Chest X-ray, PA view. Patient: 24 years old, sex M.
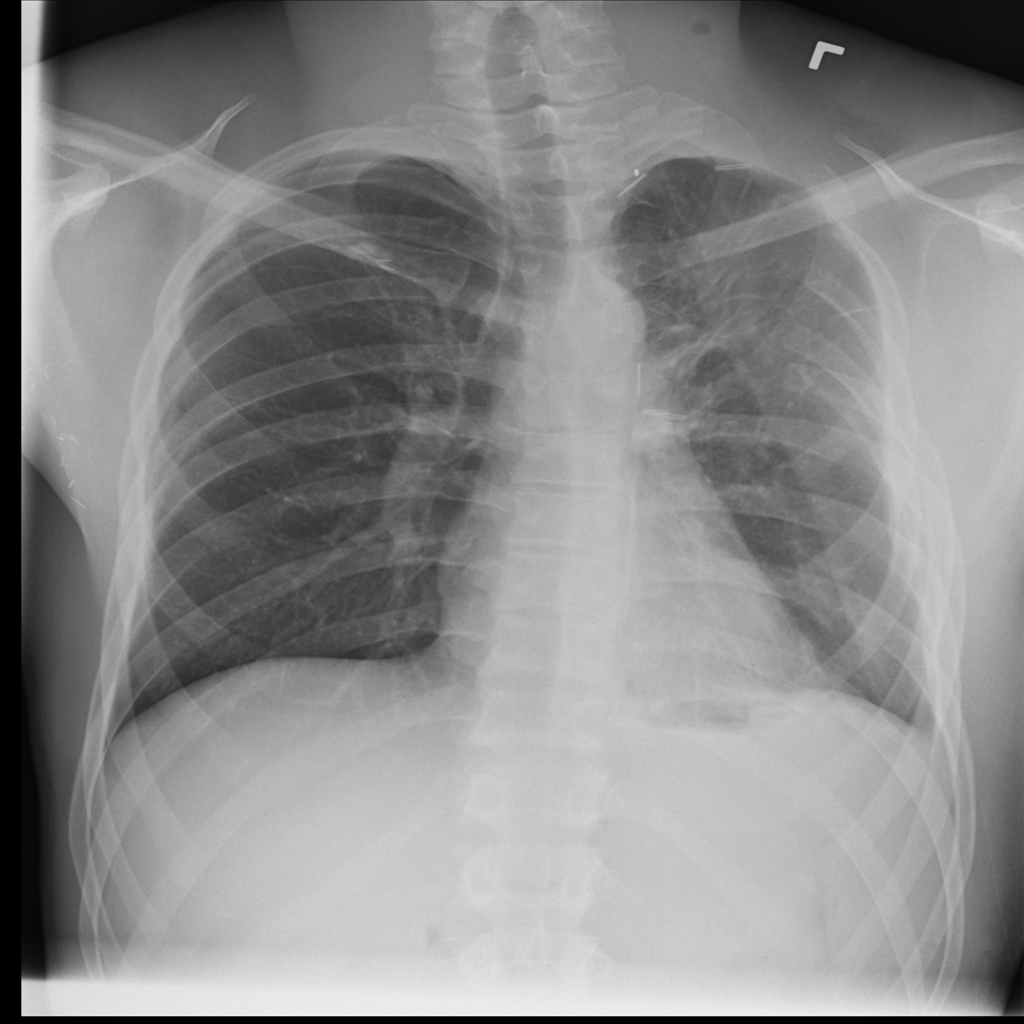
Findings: Effusion